Field crop: maize
Growth stage: 2
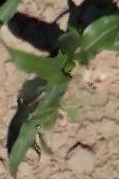
Species: maize